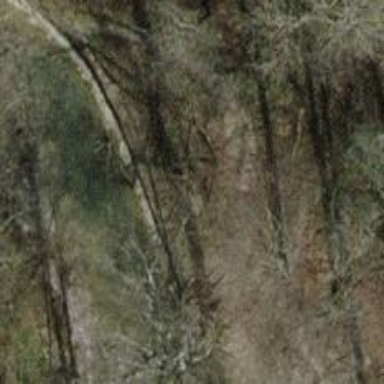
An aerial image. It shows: Path on the ground.